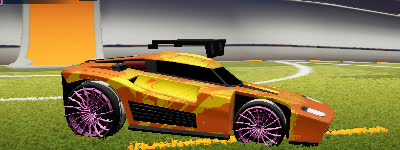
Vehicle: breakout